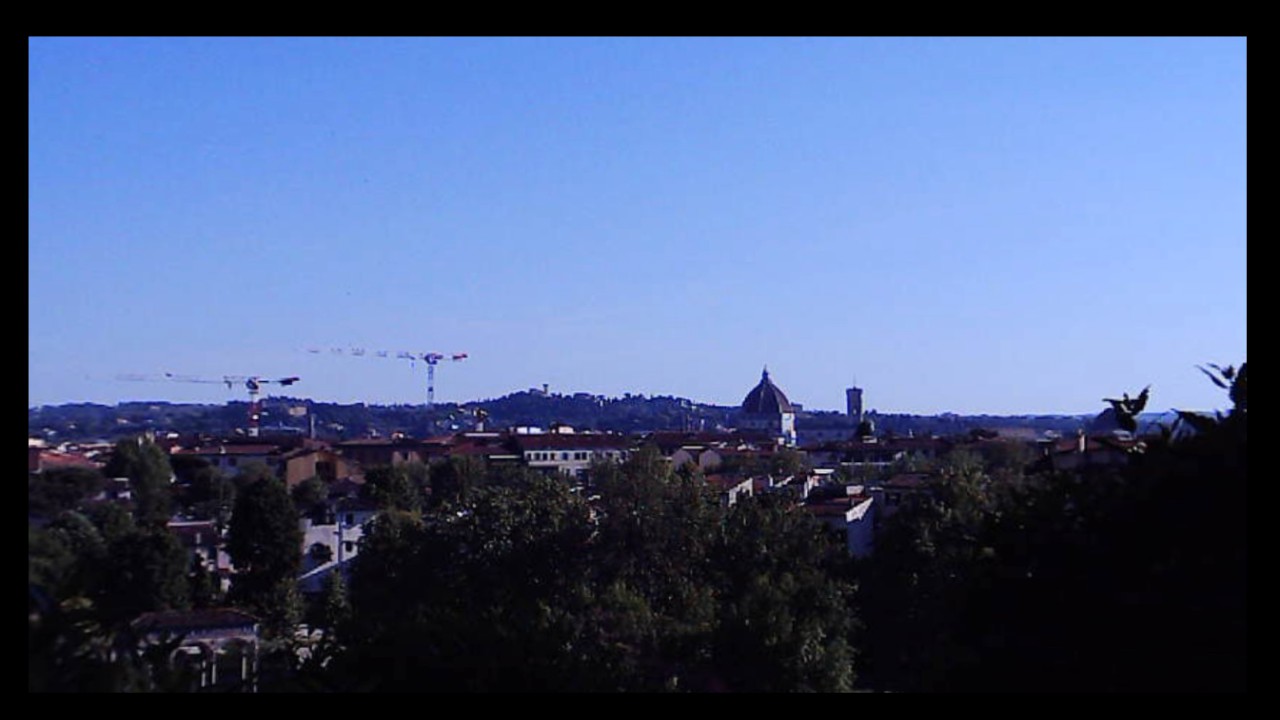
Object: Betafpv air75